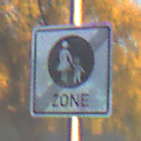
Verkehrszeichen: EndeFussgaengerzone
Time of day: SunriseSunset
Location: Outdoor (Nature)
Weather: Clear
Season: NotSpecified
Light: Natural